Interaction volume radius: 5 \u00c5
Interaction volume height: 30 \u00c5
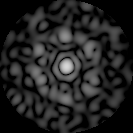
Disorder parameter: 0.7604